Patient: sex M, age 73
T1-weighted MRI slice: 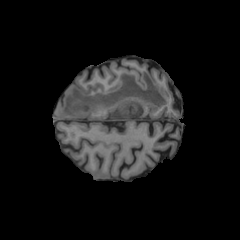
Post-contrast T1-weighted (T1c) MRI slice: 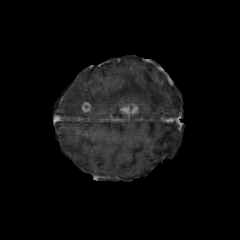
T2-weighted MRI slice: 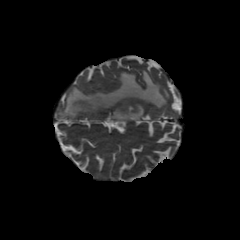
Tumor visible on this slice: yes
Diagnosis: Glioblastoma, IDH-wildtype
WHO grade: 4